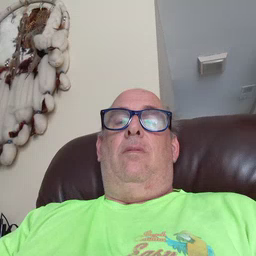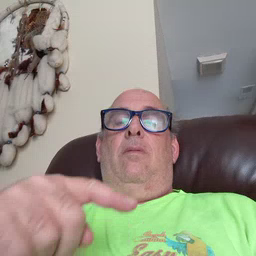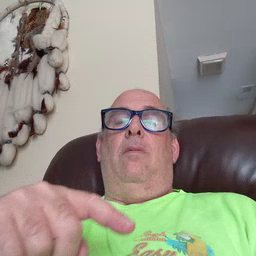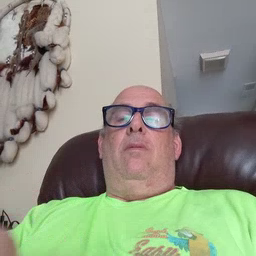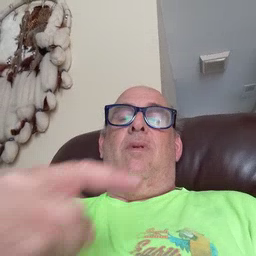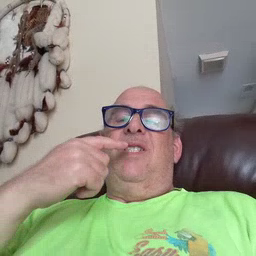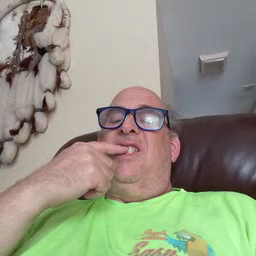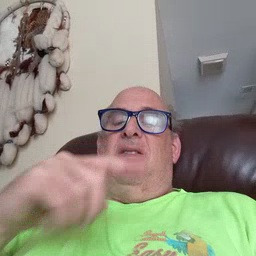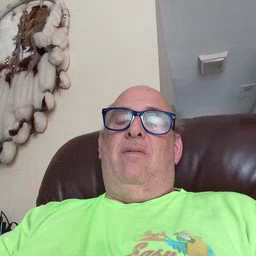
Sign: tooth